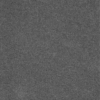
Label: dusty